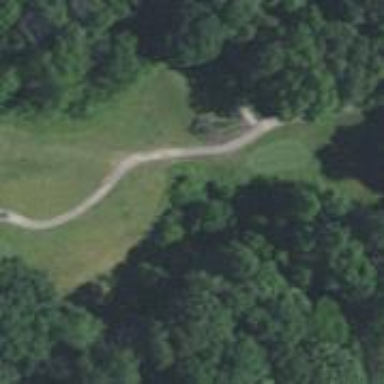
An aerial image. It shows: Footway that resembles golf path.